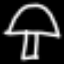
Label: mushroom